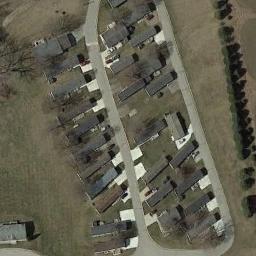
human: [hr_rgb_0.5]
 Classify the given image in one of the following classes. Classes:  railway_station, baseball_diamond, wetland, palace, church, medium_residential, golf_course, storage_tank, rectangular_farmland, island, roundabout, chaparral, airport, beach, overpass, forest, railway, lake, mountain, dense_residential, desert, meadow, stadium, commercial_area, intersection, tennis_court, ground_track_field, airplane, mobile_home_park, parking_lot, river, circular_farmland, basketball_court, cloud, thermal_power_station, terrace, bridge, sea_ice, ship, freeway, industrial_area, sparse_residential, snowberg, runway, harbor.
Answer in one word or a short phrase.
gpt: mobile_home_park